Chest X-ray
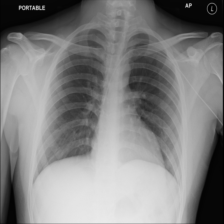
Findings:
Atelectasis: negative
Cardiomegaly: negative
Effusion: negative
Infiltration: negative
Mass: negative
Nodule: negative
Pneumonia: negative
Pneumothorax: negative
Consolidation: negative
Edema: negative
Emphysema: negative
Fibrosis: negative
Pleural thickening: negative
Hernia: negative